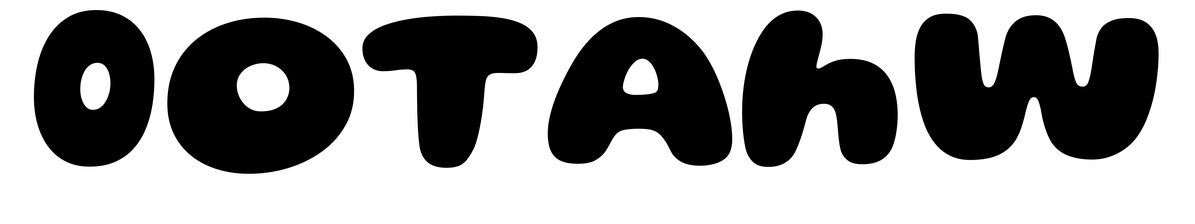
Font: Gluten_ExtraBold